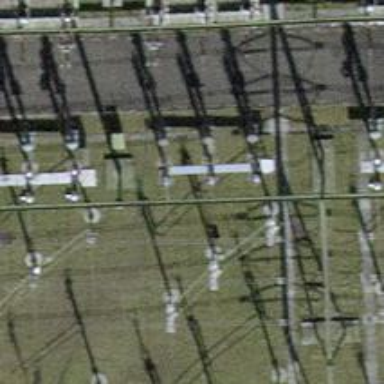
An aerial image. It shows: Insulator used in power systems.